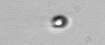
Label: nanoplankton_mix